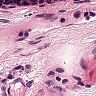
Metastatic tissue present: no